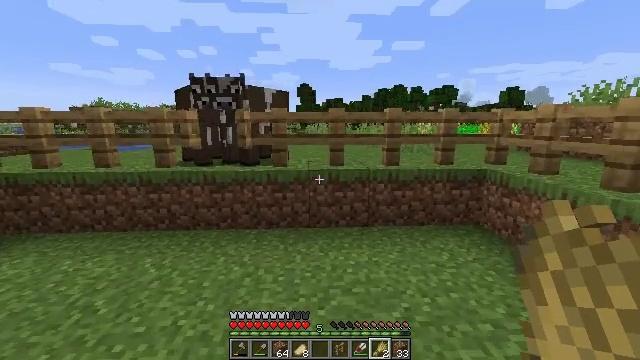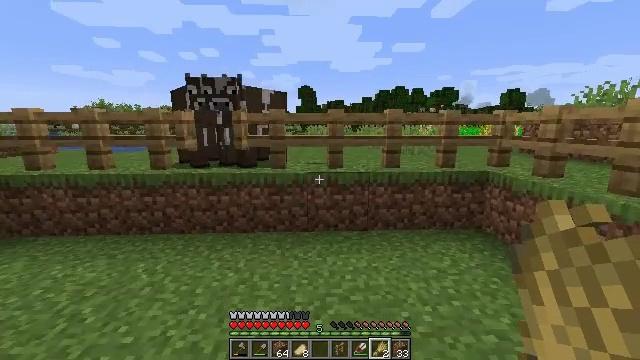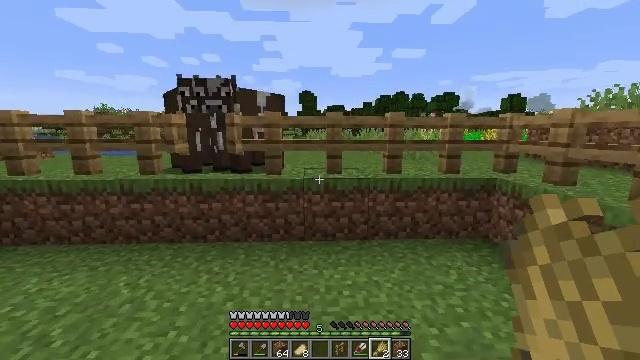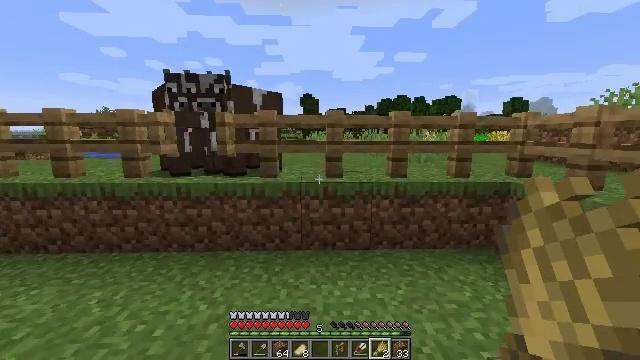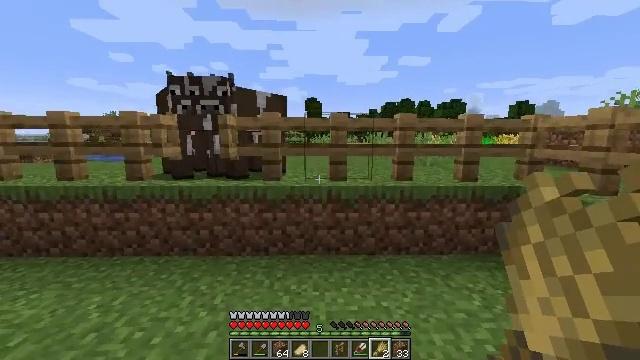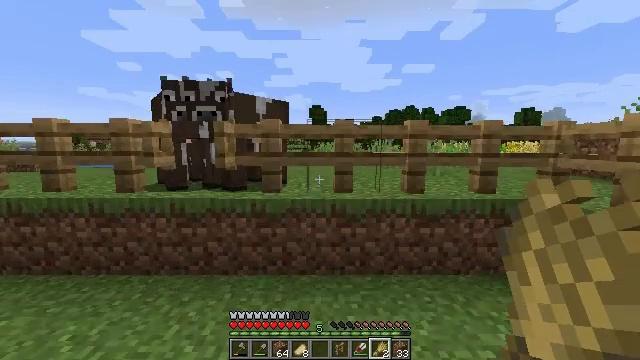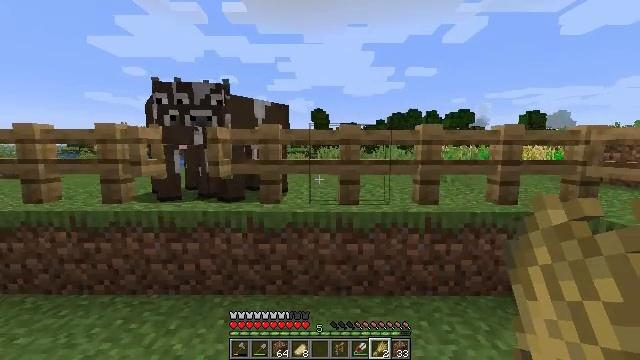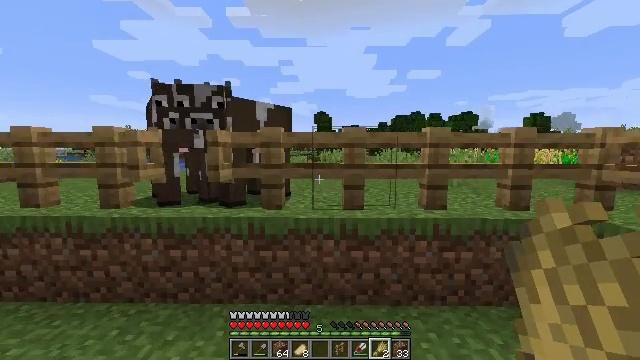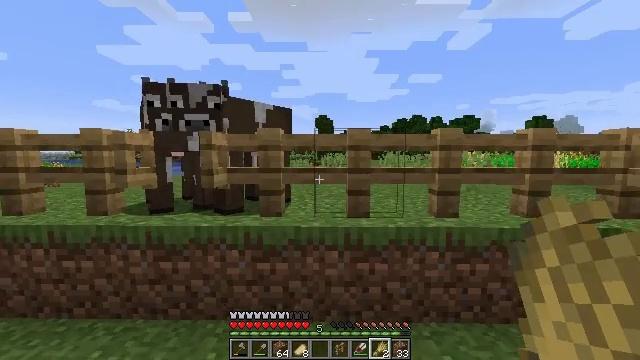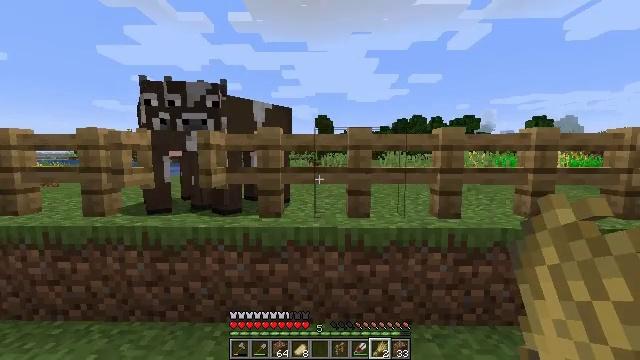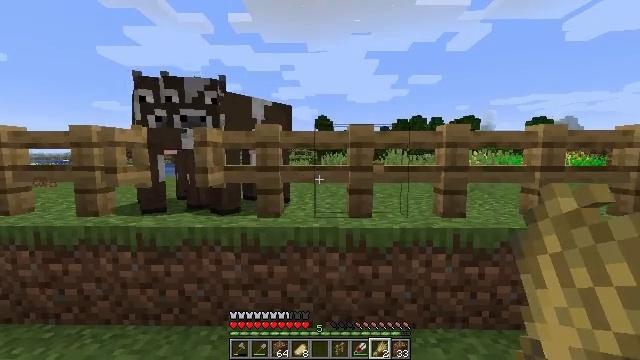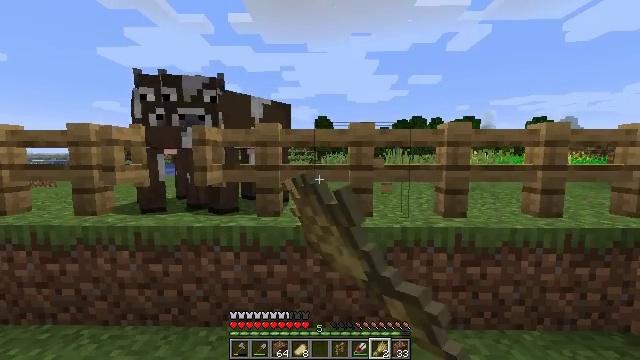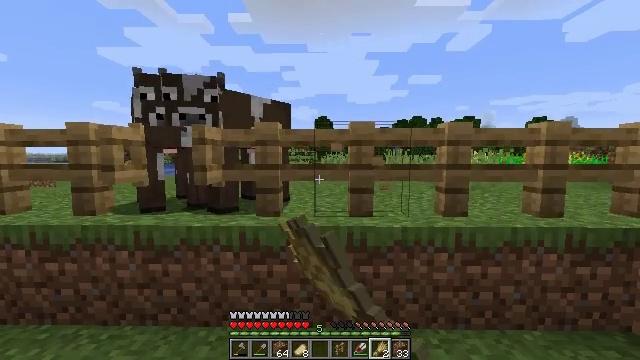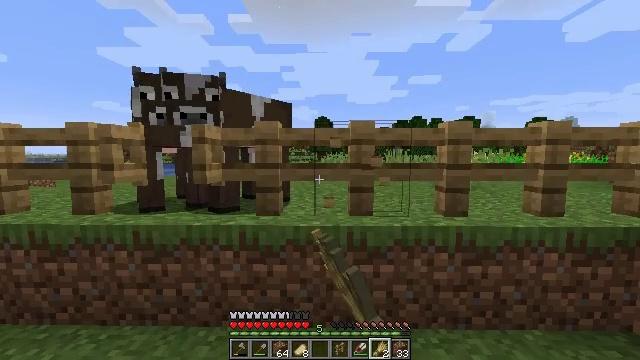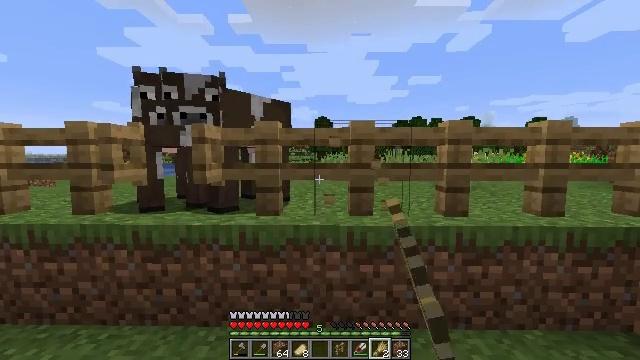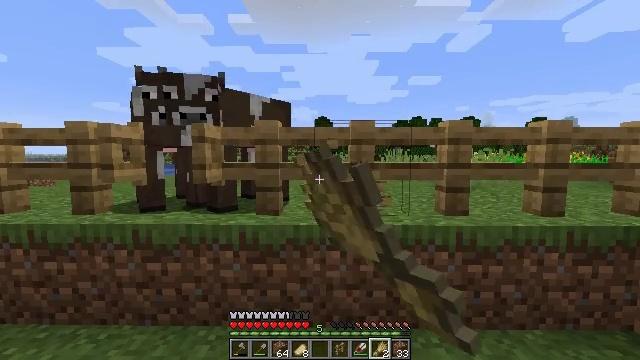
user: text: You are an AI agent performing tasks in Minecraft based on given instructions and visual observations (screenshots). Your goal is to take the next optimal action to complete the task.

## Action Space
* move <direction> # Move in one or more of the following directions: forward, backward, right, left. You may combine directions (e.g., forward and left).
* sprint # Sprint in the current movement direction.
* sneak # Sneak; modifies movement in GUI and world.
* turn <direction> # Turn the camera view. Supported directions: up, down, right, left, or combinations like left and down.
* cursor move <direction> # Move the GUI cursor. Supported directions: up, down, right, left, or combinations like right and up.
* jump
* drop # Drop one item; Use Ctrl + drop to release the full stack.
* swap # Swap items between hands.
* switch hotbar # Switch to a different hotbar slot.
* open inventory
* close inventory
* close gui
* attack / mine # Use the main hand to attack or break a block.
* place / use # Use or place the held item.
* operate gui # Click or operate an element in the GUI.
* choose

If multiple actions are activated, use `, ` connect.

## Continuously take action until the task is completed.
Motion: motion action
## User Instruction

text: Mine the oak fence from the structure.
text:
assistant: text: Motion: move forward
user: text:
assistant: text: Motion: move forward
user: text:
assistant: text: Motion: move forward
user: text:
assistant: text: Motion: move forward
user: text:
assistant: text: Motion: move forward, turn up
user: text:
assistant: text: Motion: move forward
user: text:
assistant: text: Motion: move forward
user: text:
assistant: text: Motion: no_op
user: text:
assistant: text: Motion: no_op
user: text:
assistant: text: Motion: attack / mine
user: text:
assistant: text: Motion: attack / mine
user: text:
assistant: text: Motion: attack / mine
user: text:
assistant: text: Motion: attack / mine
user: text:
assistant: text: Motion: attack / mine
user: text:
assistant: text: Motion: attack / mine
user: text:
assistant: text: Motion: attack / mine
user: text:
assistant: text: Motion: attack / mine
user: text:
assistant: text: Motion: attack / mine
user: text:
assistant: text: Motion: attack / mine
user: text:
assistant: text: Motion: attack / mine
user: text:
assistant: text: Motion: attack / mine
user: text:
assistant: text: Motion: attack / mine
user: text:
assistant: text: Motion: attack / mine
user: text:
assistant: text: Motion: attack / mine
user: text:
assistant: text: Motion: attack / mine
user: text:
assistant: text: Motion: attack / mine
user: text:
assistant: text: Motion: attack / mine
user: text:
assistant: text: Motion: attack / mine
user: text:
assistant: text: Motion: attack / mine
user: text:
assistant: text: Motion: attack / mine